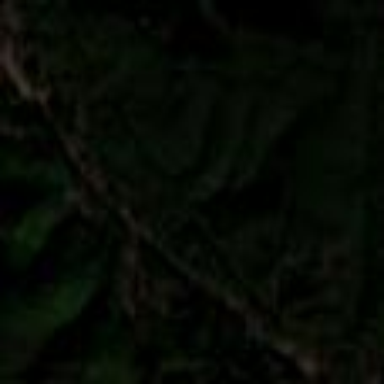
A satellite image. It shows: Evergreen needle-leaved forest.